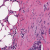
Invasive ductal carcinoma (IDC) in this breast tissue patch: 0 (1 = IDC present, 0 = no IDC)